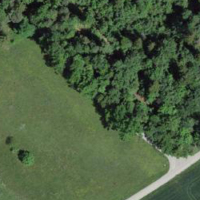
EUNIS habitat code: 52
Species observed at this site:
Prunella vulgaris
Euphorbia cyparissias